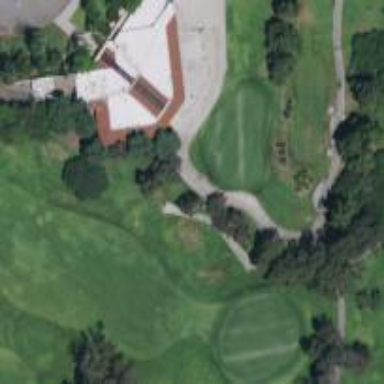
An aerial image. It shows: Golf cartpath that is also road path.